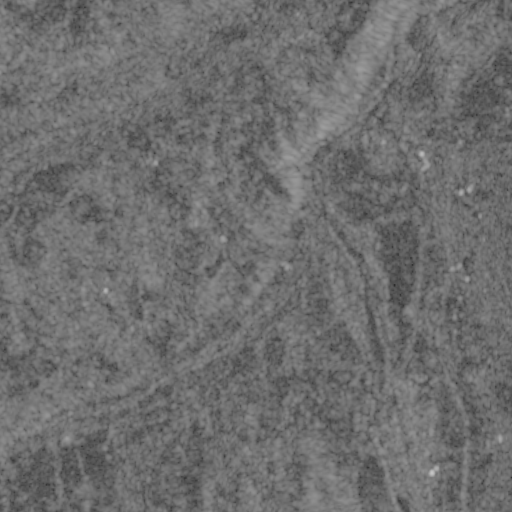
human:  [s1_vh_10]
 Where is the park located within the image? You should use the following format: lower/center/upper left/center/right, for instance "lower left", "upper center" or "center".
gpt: The park is located in the upper right of the image.
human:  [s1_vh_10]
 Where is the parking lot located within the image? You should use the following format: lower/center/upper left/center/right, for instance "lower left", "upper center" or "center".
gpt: The parking lot is located in the upper right of the image.
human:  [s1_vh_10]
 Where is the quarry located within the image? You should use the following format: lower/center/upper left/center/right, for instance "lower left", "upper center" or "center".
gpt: The quarry is located in the center right of the image.
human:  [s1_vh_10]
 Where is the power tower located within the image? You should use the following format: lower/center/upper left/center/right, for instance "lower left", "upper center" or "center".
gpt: There is no power tower in the image.

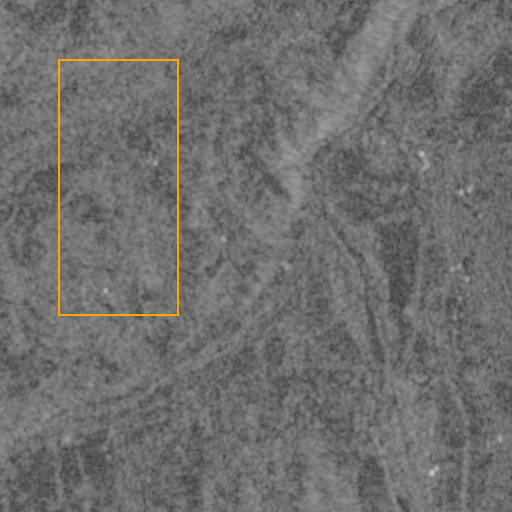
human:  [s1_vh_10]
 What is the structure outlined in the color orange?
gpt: There is no orange outline.
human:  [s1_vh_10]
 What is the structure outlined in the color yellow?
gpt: There is no structure outlined in yellow.